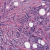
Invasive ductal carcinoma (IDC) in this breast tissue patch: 1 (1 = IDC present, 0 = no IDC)